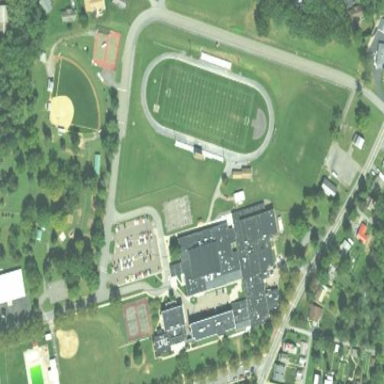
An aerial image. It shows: High school building.